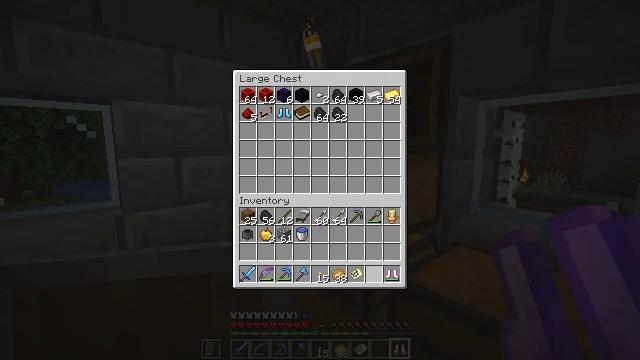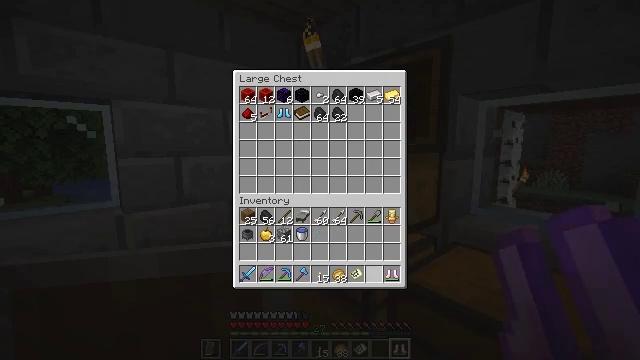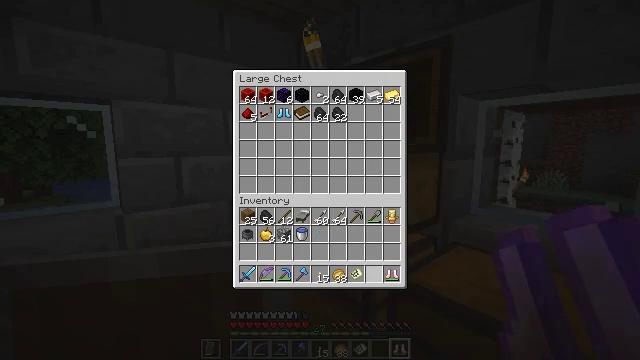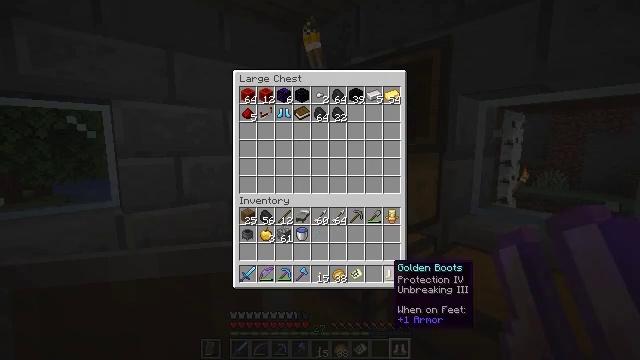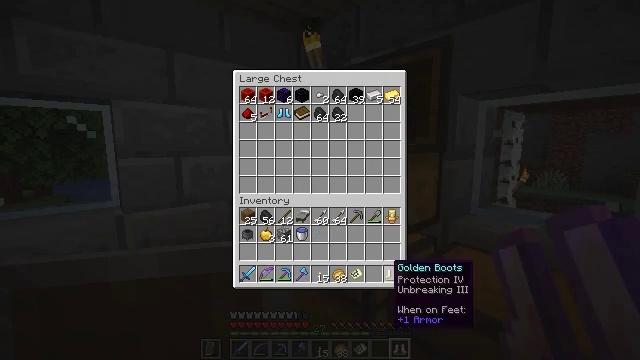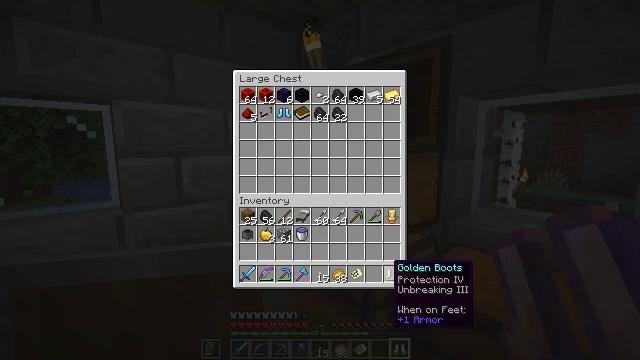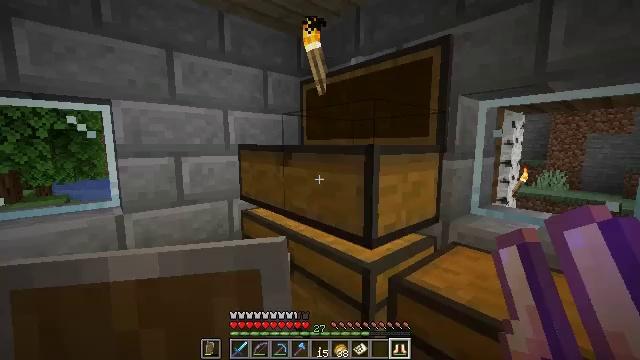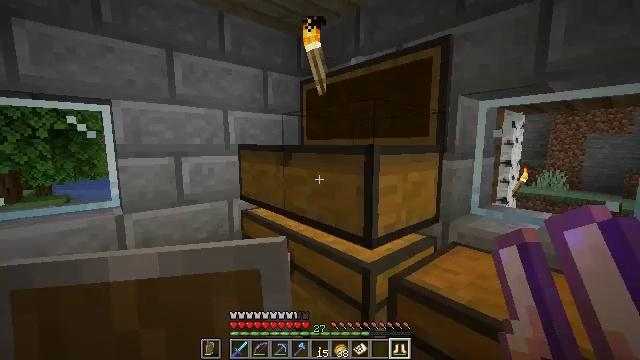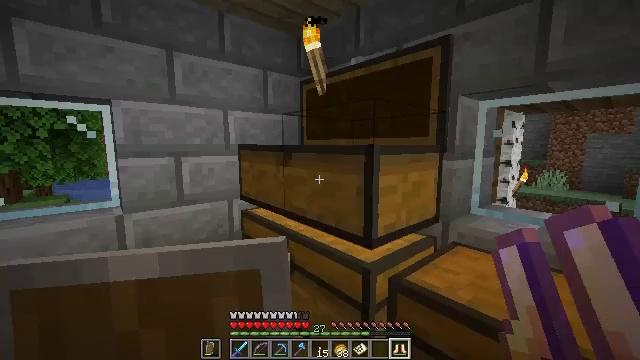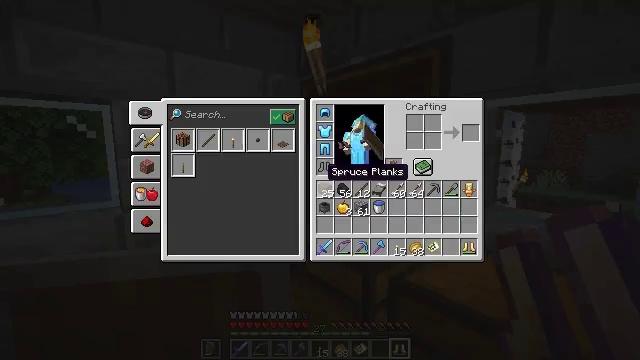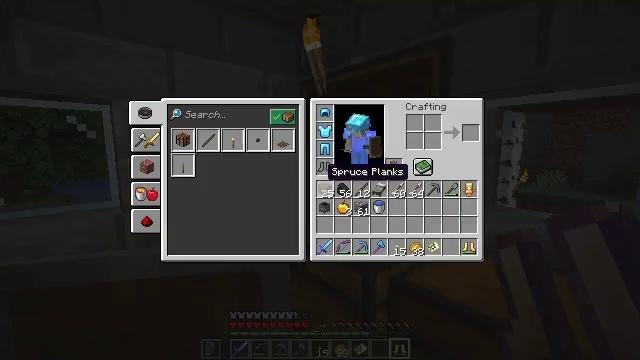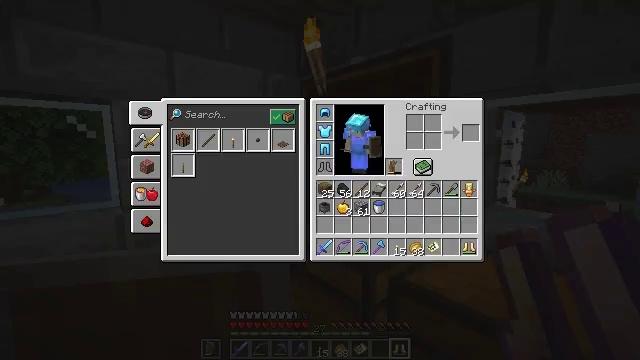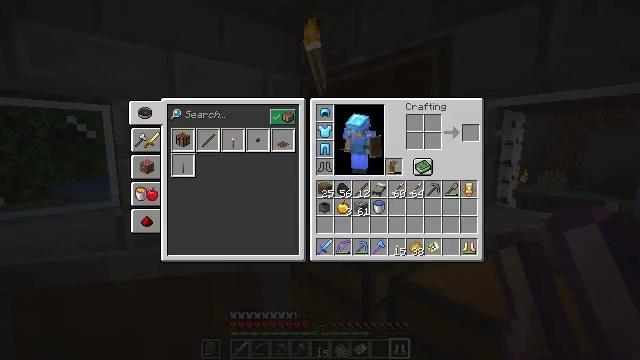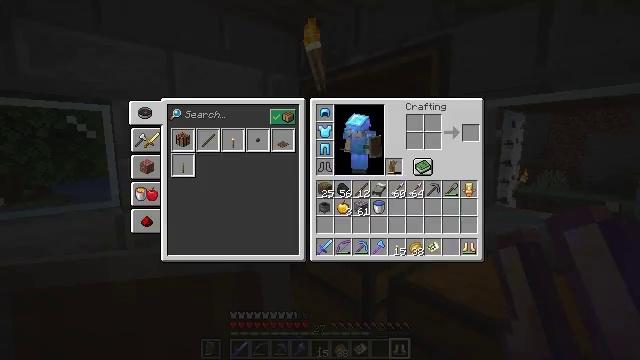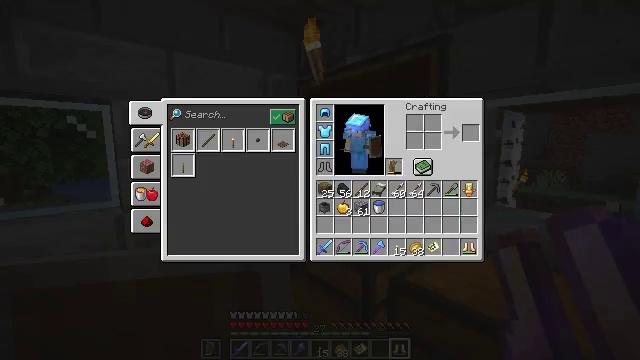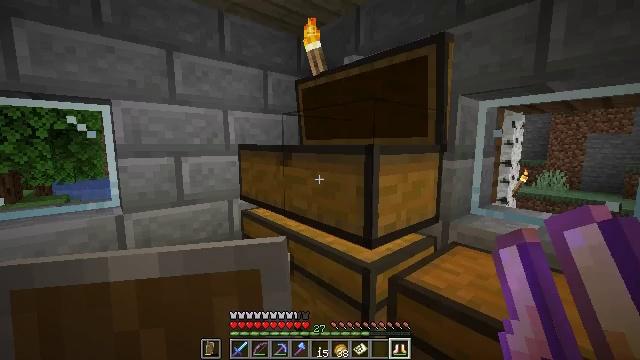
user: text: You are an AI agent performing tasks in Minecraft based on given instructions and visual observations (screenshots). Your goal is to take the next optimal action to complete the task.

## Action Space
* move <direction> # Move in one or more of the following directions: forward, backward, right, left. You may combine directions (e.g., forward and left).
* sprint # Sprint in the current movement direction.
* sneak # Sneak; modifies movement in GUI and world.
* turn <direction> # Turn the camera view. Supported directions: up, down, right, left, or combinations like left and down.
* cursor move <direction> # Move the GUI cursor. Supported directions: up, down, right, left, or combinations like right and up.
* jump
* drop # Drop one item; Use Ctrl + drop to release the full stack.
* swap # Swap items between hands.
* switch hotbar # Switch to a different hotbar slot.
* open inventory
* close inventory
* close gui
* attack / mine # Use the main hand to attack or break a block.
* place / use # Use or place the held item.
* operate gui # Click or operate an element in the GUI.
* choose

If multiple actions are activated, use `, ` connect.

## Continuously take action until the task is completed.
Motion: motion action
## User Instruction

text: Attack the clay block to obtain it.
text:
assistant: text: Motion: no_op
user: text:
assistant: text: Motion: cursor move right
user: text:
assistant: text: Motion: no_op
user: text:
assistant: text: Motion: no_op
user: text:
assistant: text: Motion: no_op
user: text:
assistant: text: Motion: no_op
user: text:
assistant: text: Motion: no_op
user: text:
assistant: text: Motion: no_op
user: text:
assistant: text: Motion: close inventory
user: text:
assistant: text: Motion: close inventory
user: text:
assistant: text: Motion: open gui
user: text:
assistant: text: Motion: no_op
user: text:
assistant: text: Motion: no_op
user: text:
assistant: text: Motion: no_op
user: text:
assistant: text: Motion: no_op
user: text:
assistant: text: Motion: close gui
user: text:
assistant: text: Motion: use / place
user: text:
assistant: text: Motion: use / place
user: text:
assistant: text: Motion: no_op
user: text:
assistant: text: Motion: no_op
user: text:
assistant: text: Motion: no_op
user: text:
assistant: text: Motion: open gui
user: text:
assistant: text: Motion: no_op
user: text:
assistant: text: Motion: no_op
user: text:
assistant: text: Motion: sneak, cursor move up
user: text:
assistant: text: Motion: sneak, cursor move up
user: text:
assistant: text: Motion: sneak, cursor move left and up
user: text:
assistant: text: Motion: sneak, cursor move left and up
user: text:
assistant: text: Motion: sneak, cursor move up
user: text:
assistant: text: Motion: sneak, operate gui